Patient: sex F, age 71
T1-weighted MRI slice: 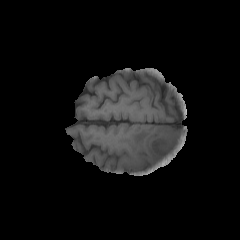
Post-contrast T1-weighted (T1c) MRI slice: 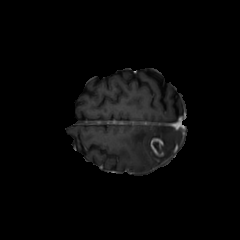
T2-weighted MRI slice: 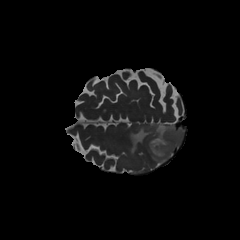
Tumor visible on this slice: yes
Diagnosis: Glioblastoma, IDH-wildtype
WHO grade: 4